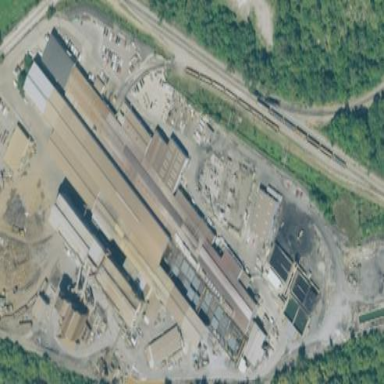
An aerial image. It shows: Industrial area with steelmaking works.